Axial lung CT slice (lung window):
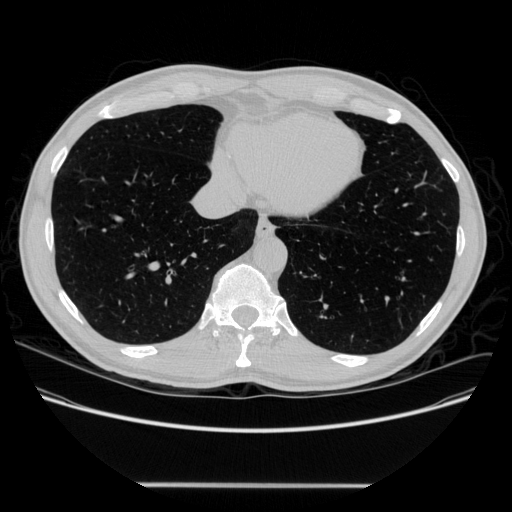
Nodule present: no